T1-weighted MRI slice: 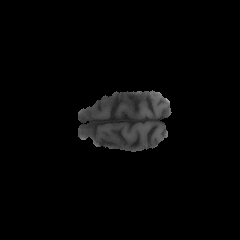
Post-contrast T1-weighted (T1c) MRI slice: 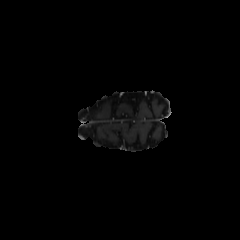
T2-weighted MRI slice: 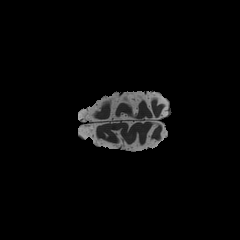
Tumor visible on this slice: no